Question: I encountered this confusing names-resolution problem while trying to convert legacy solution with .NET 4.6.1 projects to the new SDK-style project formats. I was able to create a minimal repro solution 'LegacyVsSdkStyleProjectNameResolution', which is on GitHub here:
<URL>
The solution contains:
- -
(Please forgive me the non-intuitive assembly / namespace / class names - I could not use the original names and was not able to devise something more feasible).
The dependencies are shown in this image:

The problem is, the 'Legacy.Common.Configuration' project successfuly compiles with this 'Bundle' class declaration:
'''
using Legacy.Common.Data;
namespace Legacy.Common.Configuration
{
public class Bundle
{
public Person Person { get; set; }
}
}
'''
But the 'Sdk.Common.Configuration' produces compilation error 'CS0118' ('Person' is a namespace but is used like a type):
'''
using Sdk.Common.Data;
namespace Sdk.Common.Configuration
{
public class Bundle
{
public Person Person { get; set; }
}
}
'''
Can anybody please explain, why the C# compiler in the 'Sdk.Common.Configuration' project resolves the 'Person' type symbol incorrectly to namespace 'Sdk.Common.Person', but in the 'Legacy.Common.Configuration' it resolves it correctly to 'Legacy.Common.Data.Person' class?
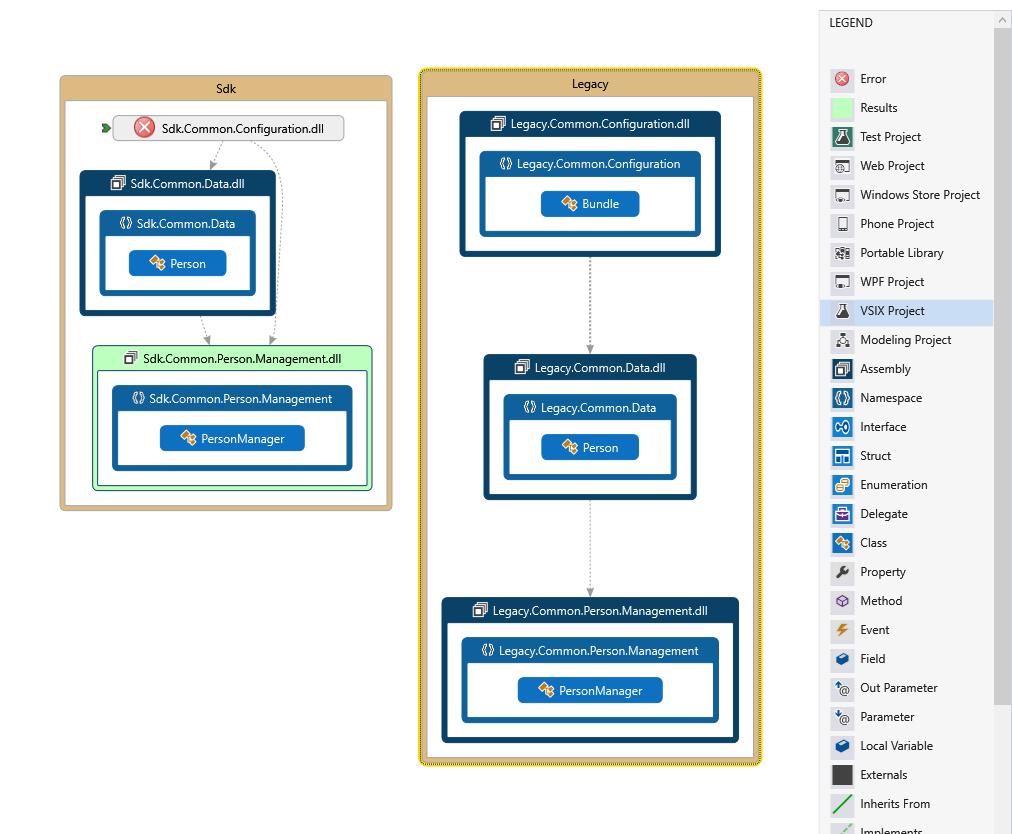
Answer: In SDK-style projects, a project will automatically inherit all of the things that its dependencies depend on. In legacy projects this had to be done manually, with the tooling inserting explicit references to all of the things that a new dependency depended on.
So in your SDK-style project, Sdk.Common.Configuration is inheriting a reference to Sdk.Common.Person.Management, by virtue of the fact that it references Sdk.Common.Data.
---
Sdk.Common.Person.Management defines the namespace Sdk.Common.Person:
'''
namespace Sdk.Common.Person.Management
{
...
}
'''
While Sdk.Common.Data defines the class Sdk.Common.Data.Person.:
'''
namespace Sdk.Common.Data
{
public class Person
{
}
}
'''
Sdk.Common.Configuration then does this:
'''
using Sdk.Common.Data;
namespace Sdk.Common.Configuration
{
public class Bundle
{
public Person Person { get; set; }
}
}
'''
There, the compiler searches the namespace 'Sdk.Common.Configuration' (and Sdk.Common, and Sdk) for 'Person' it considers that 'using'. It finds 'Sdk.Common.Person' which is a namespace, and complains because you're using a namespace as a type.
If you include the 'using' inside the namespace, this order flips, and the compiler will search 'Sdk.Common.Data' , and find the 'Sdk.Common.Data.Person' class:
'''
namespace Sdk.Common.Configuration
{
using Sdk.Common.Data;
public class Bundle
{
public Person Person { get; set; }
}
}
'''
<URL>.
---
As for how to solve this, first off don't define a class and a namespace with the same name. If you can't avoid this, you can either change the location of the 'using' as shown above, or use the fully-qualified name of the 'Person' class.
If you want to mirror the legacy behaviour of Sdk.Common.Data's references not being inherited by Sdk.Common.Configuration, use 'PrivateAsserts="All"' on the 'ProjectReference' which includes Sdk.Common.Person.Management.
'''
<ProjectReference Include="..\Sdk.Common.Person.Management\Sdk.Common.Person.Management.csproj" PrivateAssets="All" />
'''
This states that Sdk.Common.Person.Management is a private dependency, which isn't inherited by anything which references Sdk.Common.Data.